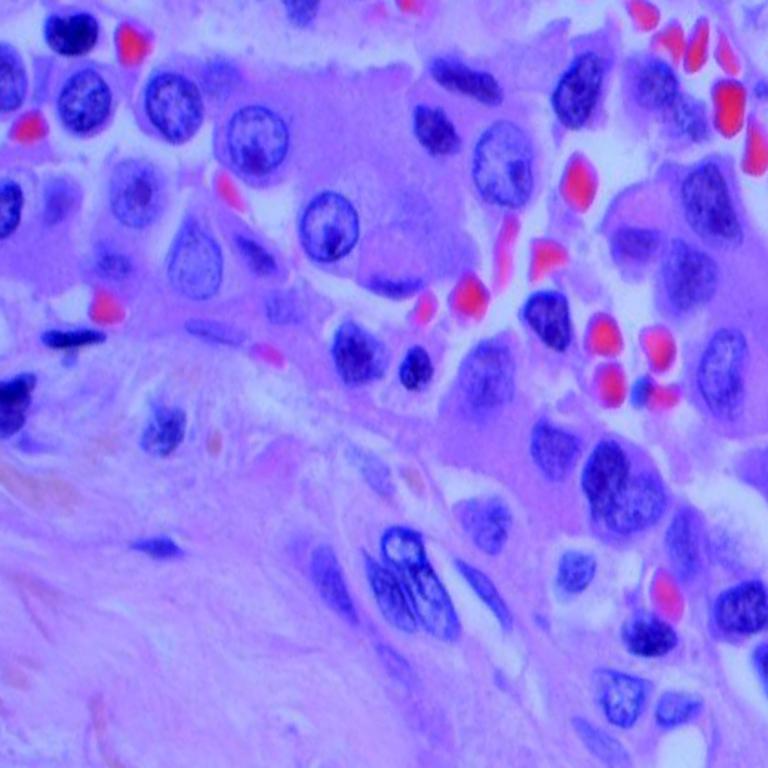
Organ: lung
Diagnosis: adenocarcinomas